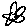
Label: flower